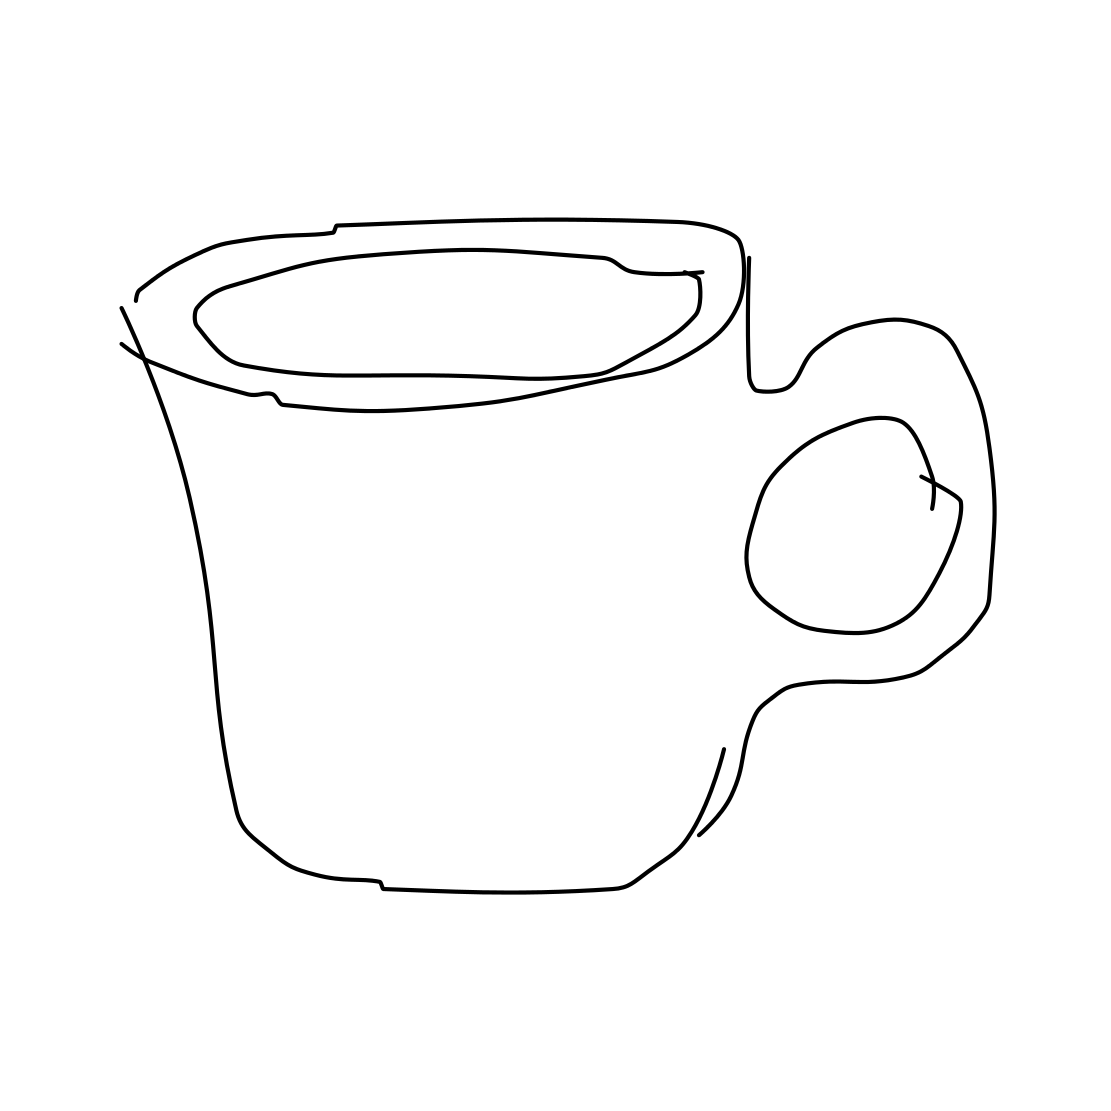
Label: mug